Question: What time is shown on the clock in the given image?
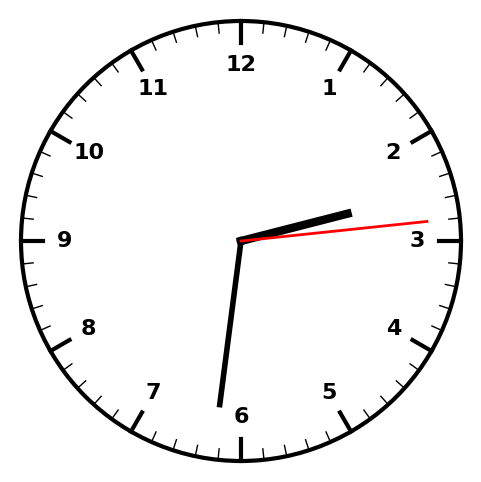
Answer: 02:31:14